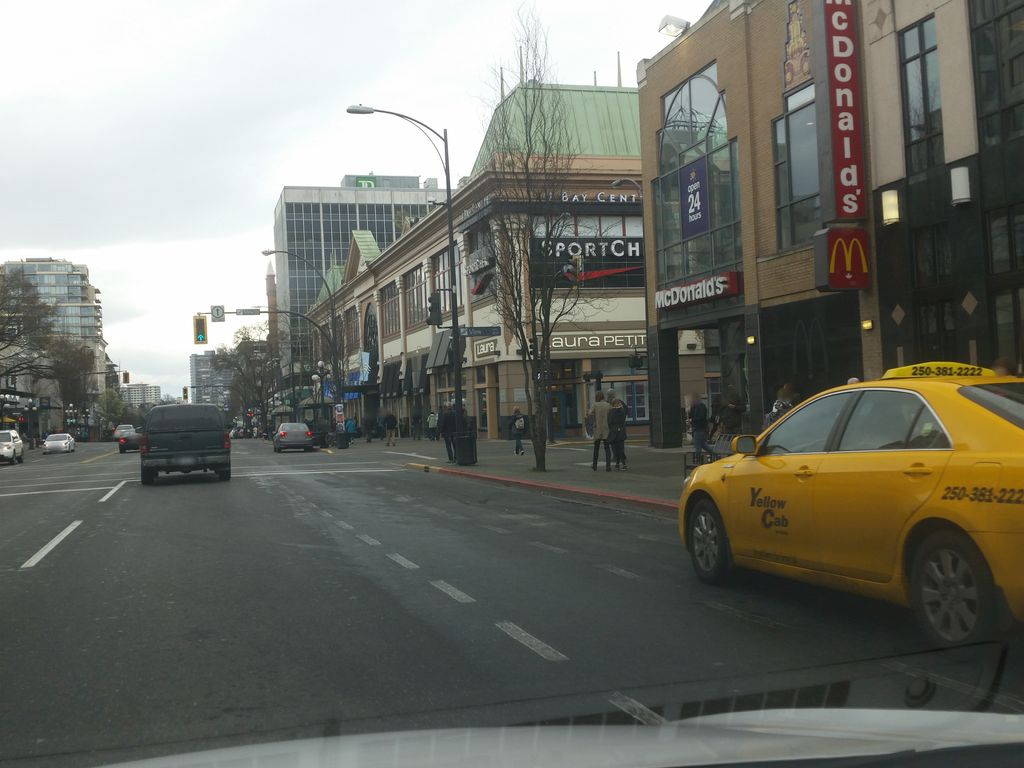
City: victoria